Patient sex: M
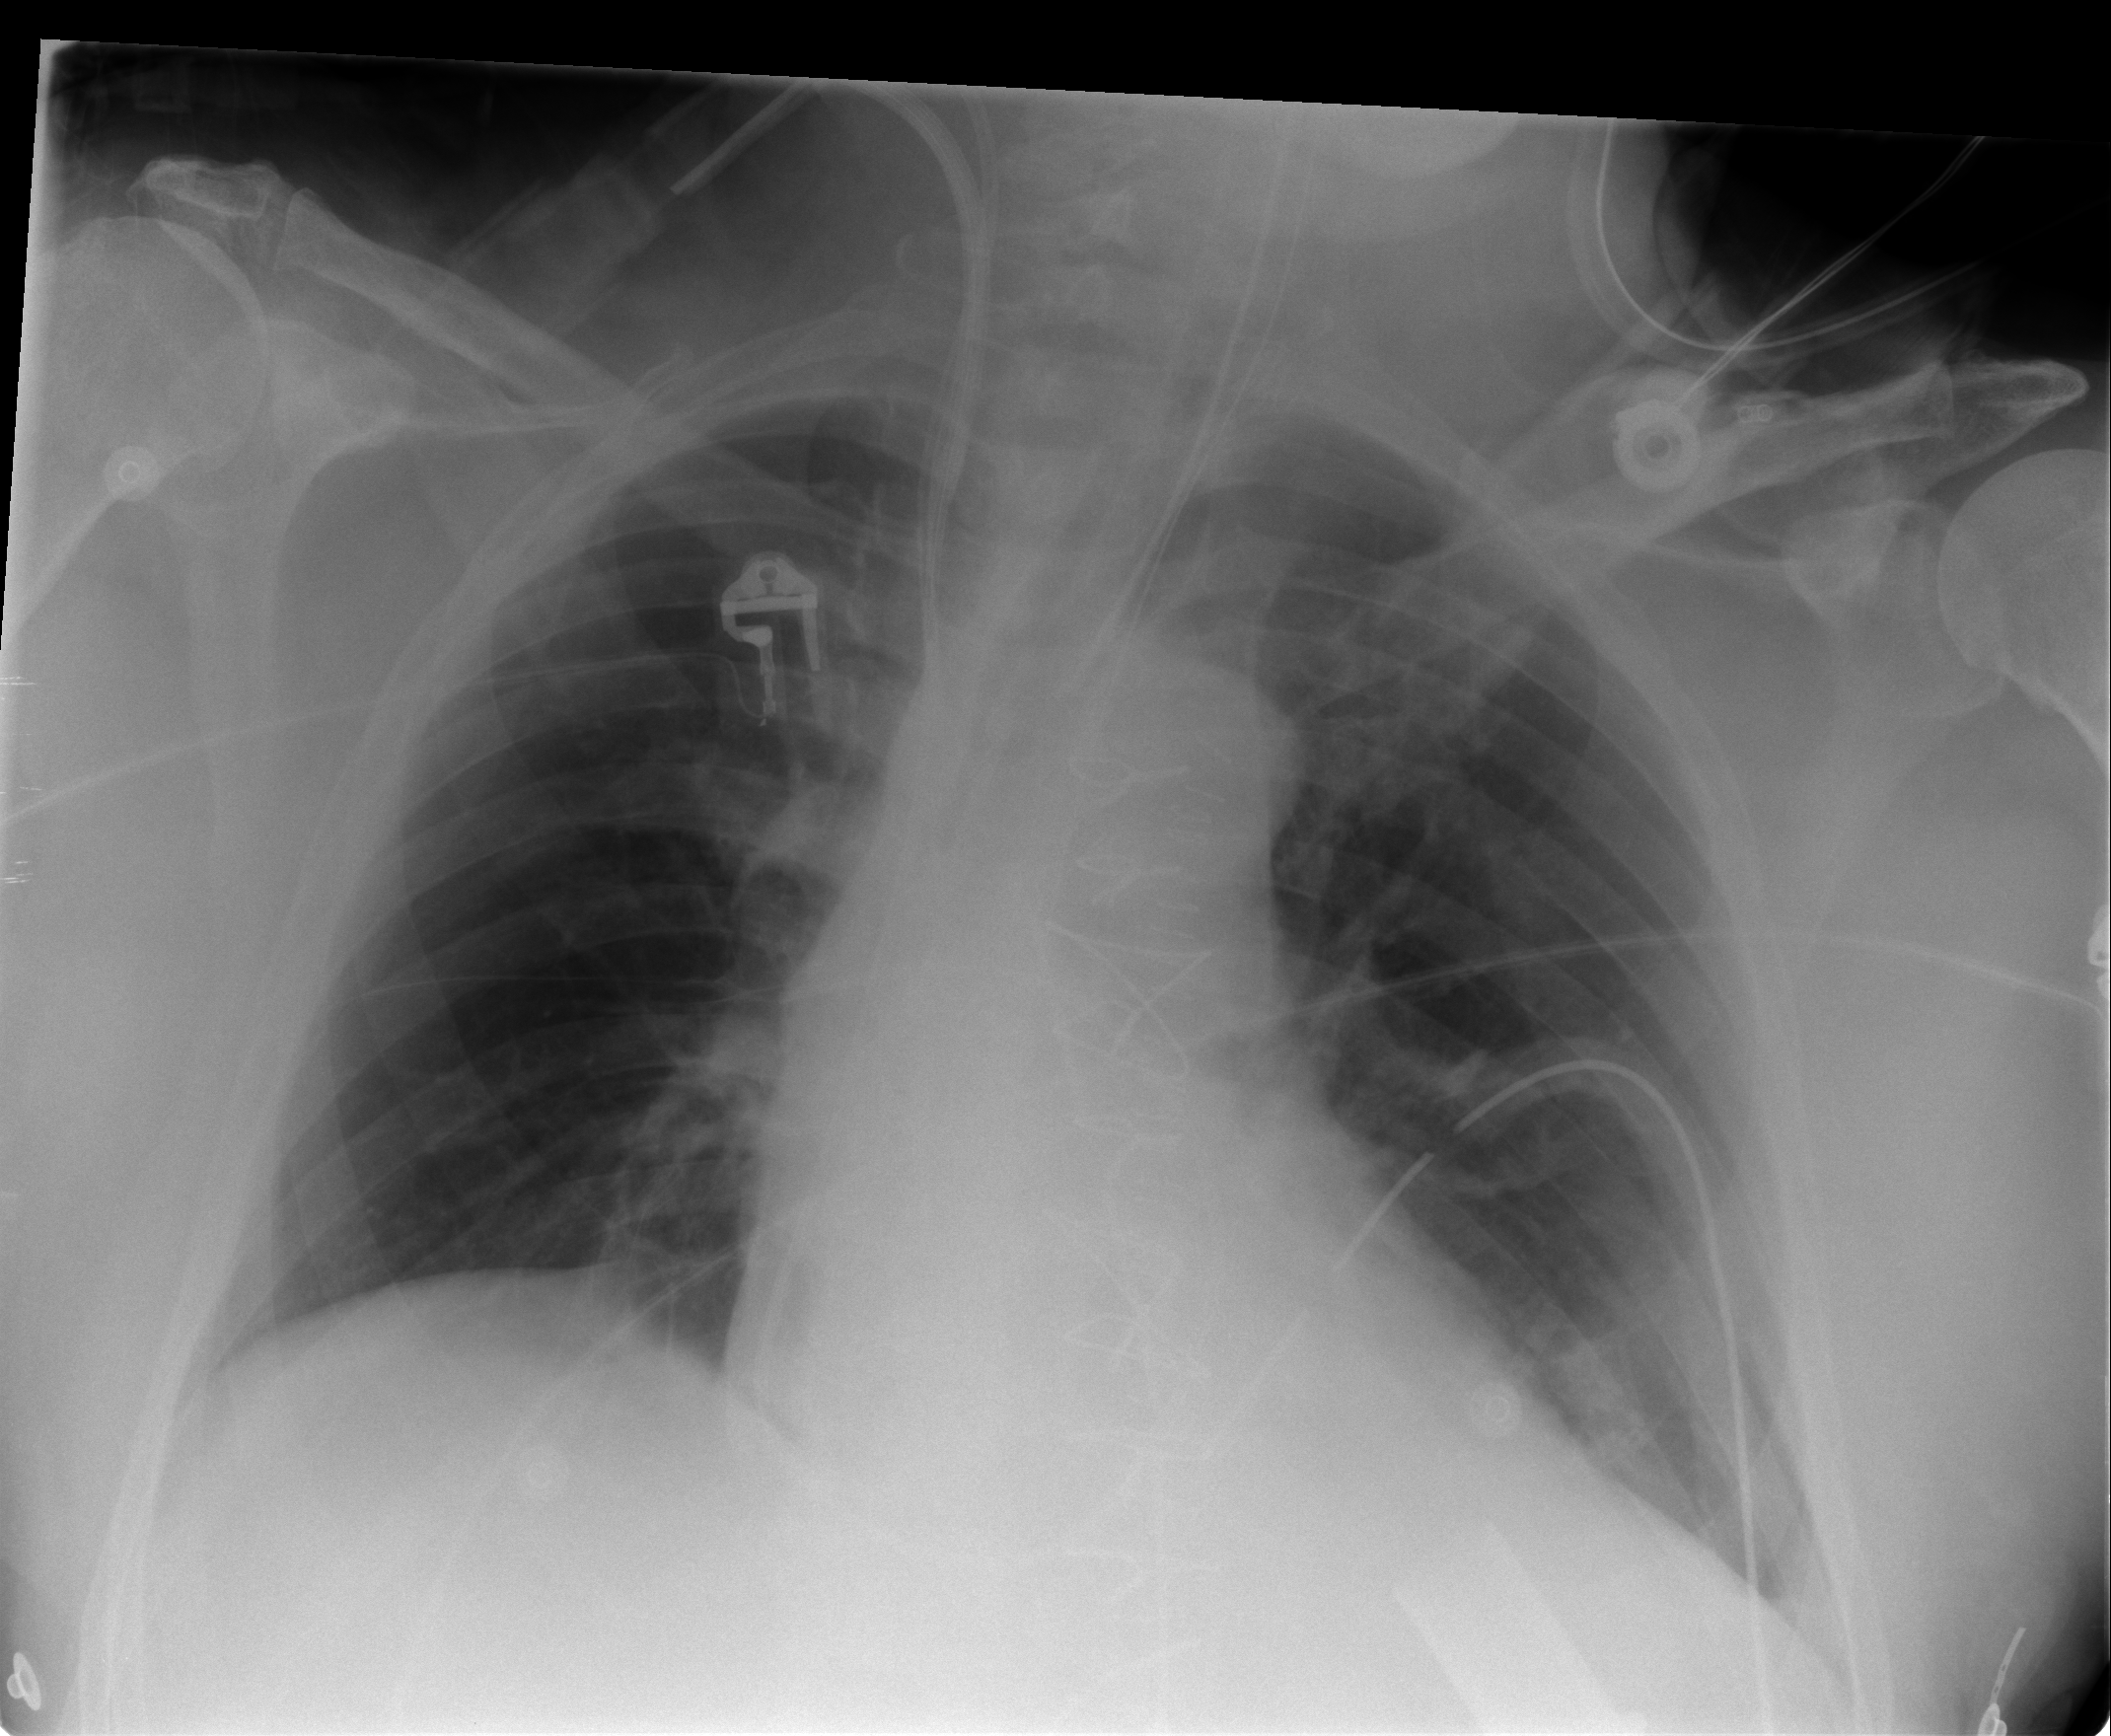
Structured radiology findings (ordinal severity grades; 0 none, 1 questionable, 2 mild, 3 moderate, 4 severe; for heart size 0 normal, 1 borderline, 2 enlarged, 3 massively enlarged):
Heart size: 1
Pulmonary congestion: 0
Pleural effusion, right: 0
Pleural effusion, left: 0
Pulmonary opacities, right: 0
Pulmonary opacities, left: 0
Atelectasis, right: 2
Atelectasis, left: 2